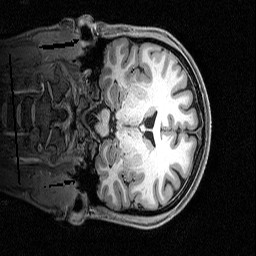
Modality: T1w
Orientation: coronal
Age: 31
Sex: female
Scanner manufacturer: siemens
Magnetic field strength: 3 T
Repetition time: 2.5 s
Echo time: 0.0029 s